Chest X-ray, AP view. Patient: 33 years old, sex M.
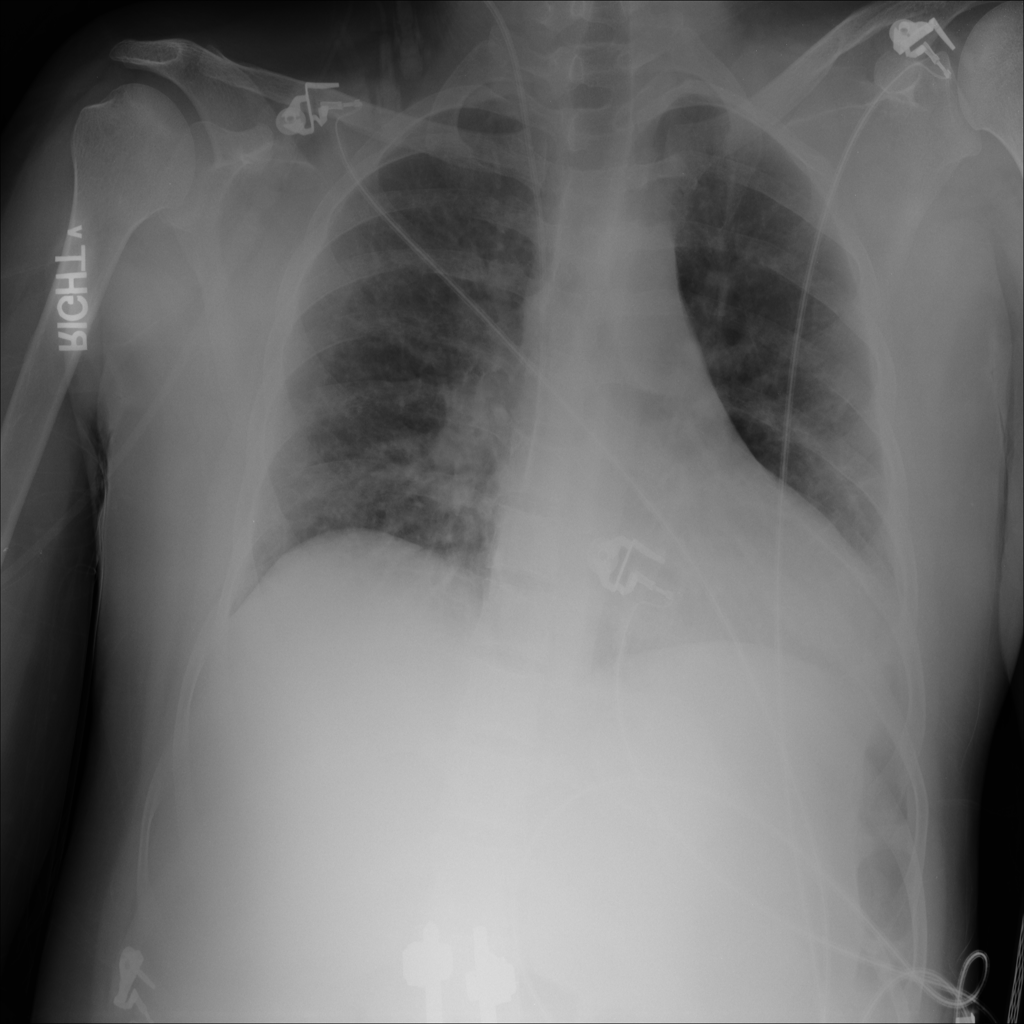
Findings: No Finding